Field crop: maize
Growth stage: 1
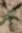
Species: atriplex